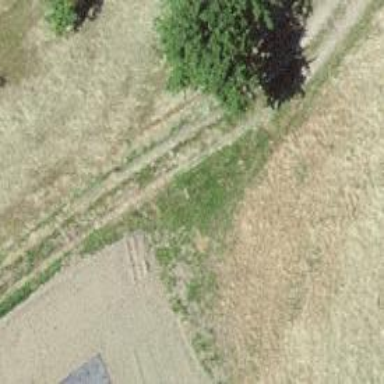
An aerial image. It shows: Service road with grade2 tracktype.